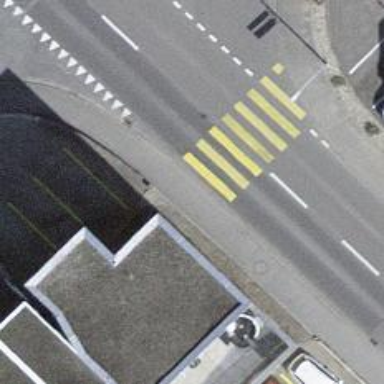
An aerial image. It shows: Zebra crossing on footway.